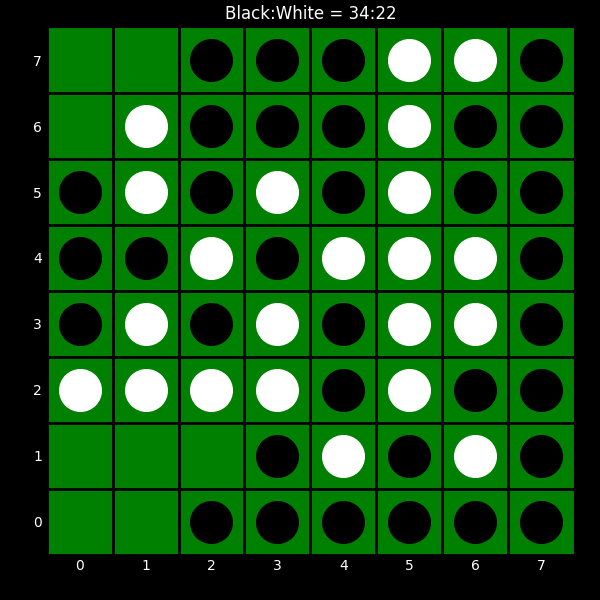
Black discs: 34
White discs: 22